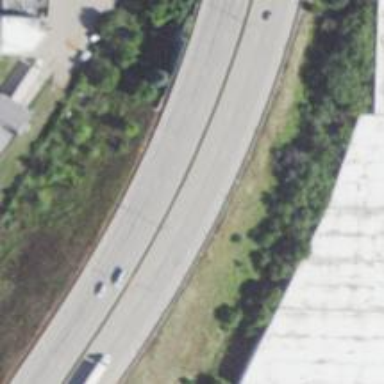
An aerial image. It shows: Asphalt motorway.